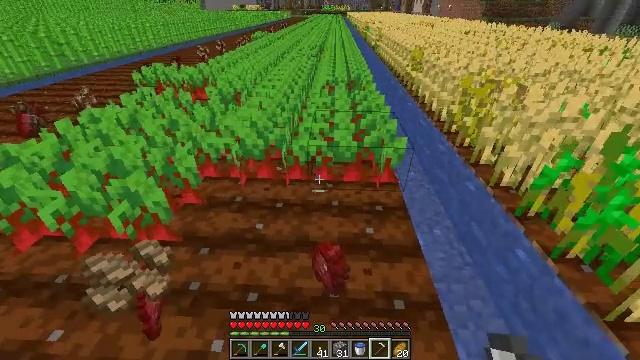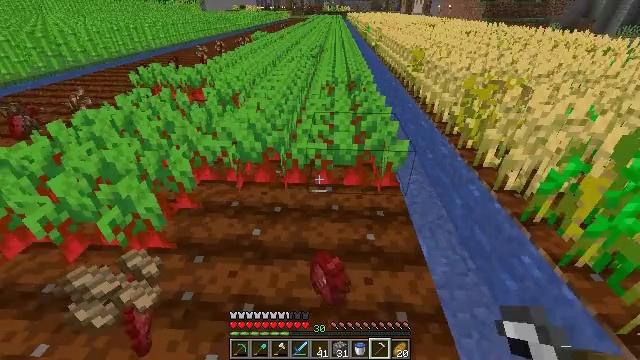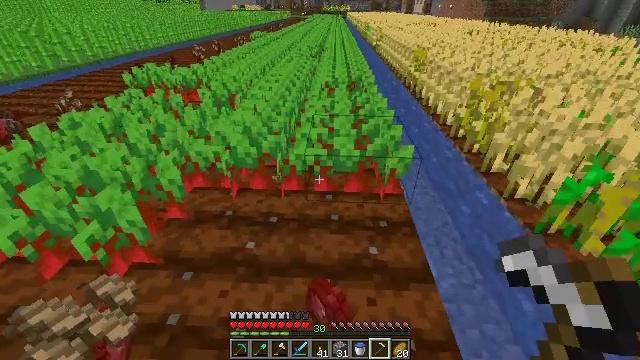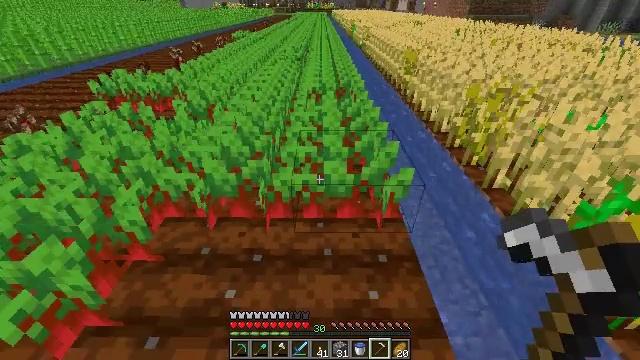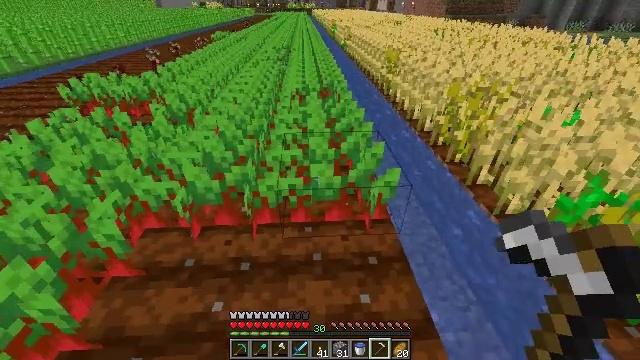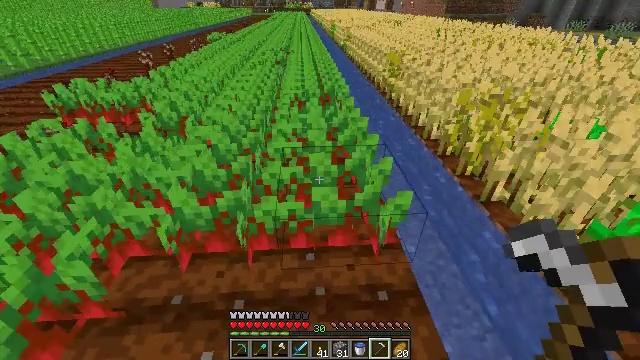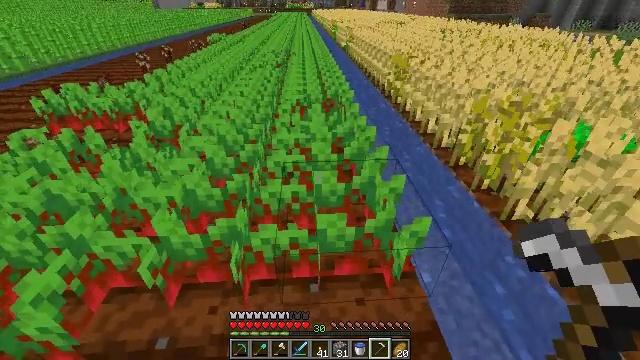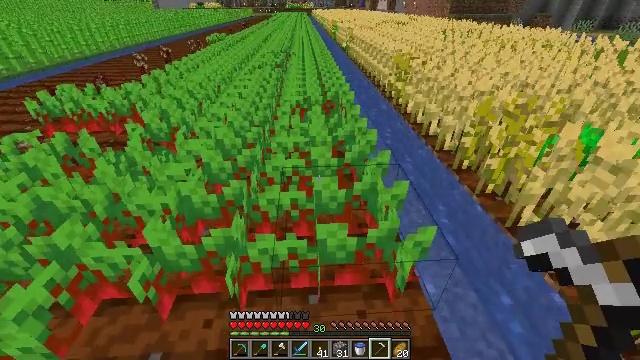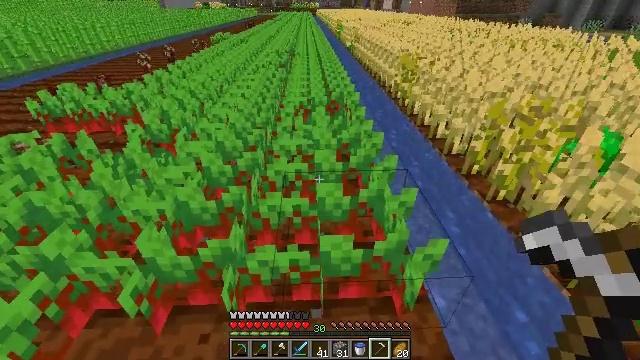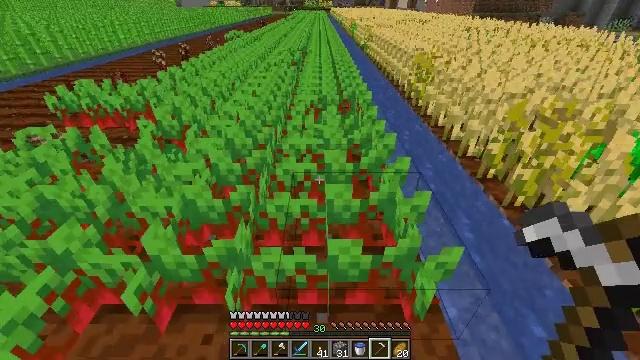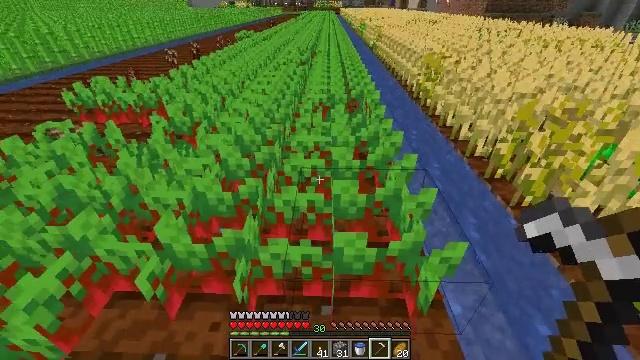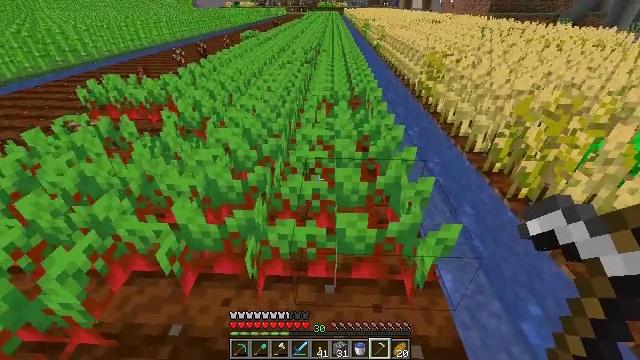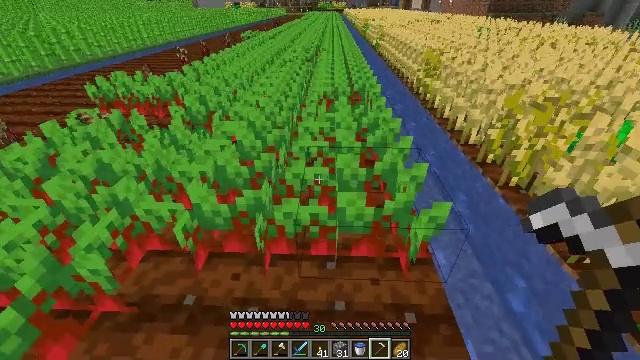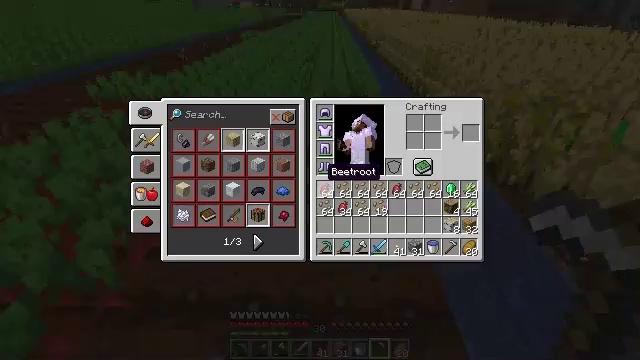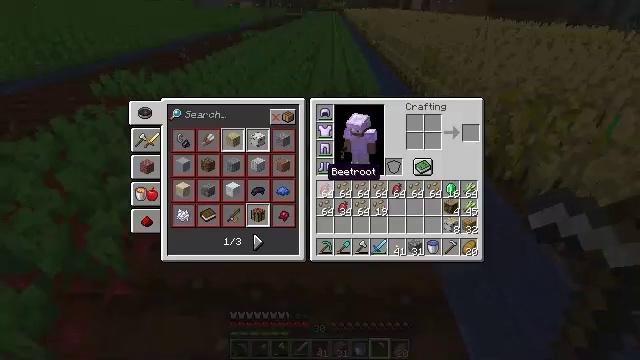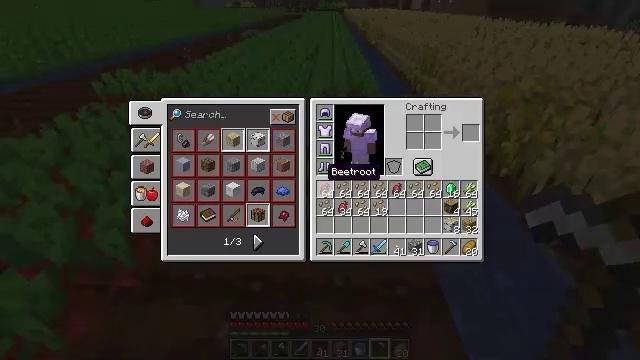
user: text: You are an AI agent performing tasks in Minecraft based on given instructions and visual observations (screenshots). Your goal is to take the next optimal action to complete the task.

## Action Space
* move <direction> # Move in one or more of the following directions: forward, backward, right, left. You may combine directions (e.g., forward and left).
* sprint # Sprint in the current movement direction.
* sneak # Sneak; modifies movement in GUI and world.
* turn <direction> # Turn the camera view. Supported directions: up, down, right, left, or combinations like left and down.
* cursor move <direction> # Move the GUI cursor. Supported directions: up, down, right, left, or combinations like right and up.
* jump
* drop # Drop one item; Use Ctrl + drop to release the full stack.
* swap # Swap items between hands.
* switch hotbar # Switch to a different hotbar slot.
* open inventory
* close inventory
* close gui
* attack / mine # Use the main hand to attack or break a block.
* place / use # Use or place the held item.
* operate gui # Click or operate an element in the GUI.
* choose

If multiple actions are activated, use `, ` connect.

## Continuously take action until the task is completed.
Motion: motion action
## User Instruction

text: Harvest the mature beetroots.
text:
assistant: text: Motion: move forward
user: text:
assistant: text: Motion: move forward
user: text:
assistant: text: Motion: move forward, turn right
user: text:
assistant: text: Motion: move forward, turn right
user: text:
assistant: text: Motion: move forward
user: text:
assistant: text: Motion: move forward
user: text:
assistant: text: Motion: no_op
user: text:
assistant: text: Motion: no_op
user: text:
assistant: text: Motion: turn left
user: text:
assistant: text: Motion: move back, turn left
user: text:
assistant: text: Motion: move back
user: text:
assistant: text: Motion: move back
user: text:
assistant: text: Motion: move back, close inventory
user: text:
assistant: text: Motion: move back, close inventory
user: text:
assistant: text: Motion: close inventory
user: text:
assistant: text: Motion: close inventory
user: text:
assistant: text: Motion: close inventory
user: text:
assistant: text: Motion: cursor move right, open gui
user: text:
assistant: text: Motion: cursor move right
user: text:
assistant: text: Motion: cursor move right and down
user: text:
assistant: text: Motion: cursor move right
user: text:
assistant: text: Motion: no_op
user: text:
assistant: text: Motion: no_op
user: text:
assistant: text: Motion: no_op
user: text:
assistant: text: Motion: no_op
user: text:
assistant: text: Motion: no_op
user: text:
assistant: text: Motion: no_op
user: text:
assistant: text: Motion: cursor move left
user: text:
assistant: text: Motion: cursor move left
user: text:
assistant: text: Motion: no_op